Question: I have to use MS Access.
I have database with this structure (don't mind strange names - it barely translated for this question):

My program display one of this tables (in WinForms). User can change data in it. To send changed data I use button.
Here is problem. If I use OleDbCommandBuilder to generate commands I get error after pressing save button (if something was changed in table).
So, if I change something in desease table: DataTable "table" does not include DataColumn "patient ID" for this SourceColumn "patient ID" (error text is translated so may look a bit different).
If I change something in visits table: syntax error INSERT INTO. And so on about UPDATE and DELETE.
Looks like I have to compose commands manually. But I don't get how to do it. MSDN example don't really help.
So, please, help me to compose right commands for tables "visits" and "desease". Or at least discribe how to compose it.
In case if something is not clear without code of my form:
'''
protected string conStr = "Provider=Microsoft.Jet.OLEDB.4.0;Data Source=db.mdb";
protected OleDbConnection connection = new OleDbConnection();
protected OleDbDataAdapter adapter;
protected OleDbCommandBuilder cBuilder;
DataSet dataSet;
public Form1() {
InitializeComponent();
connection.ConnectionString = conStr;
adapter = new OleDbDataAdapter("SELECT * FROM TABLE_NAME", connection);
dataSet = new DataSet();
cBuilder = new OleDbCommandBuilder(adapter);
adapter.Fill(dataSet);
connection.Open();
adapter.UpdateCommand = cBuilder.GetUpdateCommand(true);
adapter.InsertCommand = cBuilder.GetInsertCommand(true);
adapter.DeleteCommand = cBuilder.GetDeleteCommand(true);
connection.Close();
}
private void saveButton_Click(object sender, EventArgs e) {
adapter.Update(dataSet); //this method send data to database and return error
}
'''
Guess, load code is not needed.
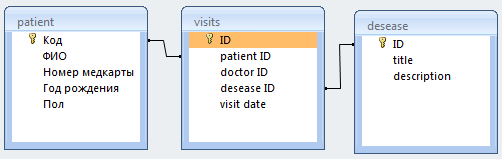
Answer: This idea is probably mistake. Better to look for some alternative for MS Access.